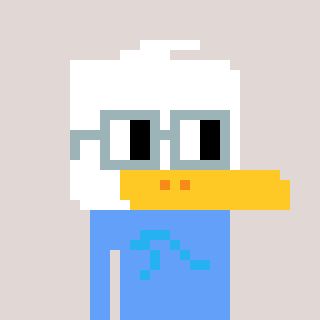
a pixel art character with square dark gray glasses, a duck-shaped head and a blue-colored body on a warm background